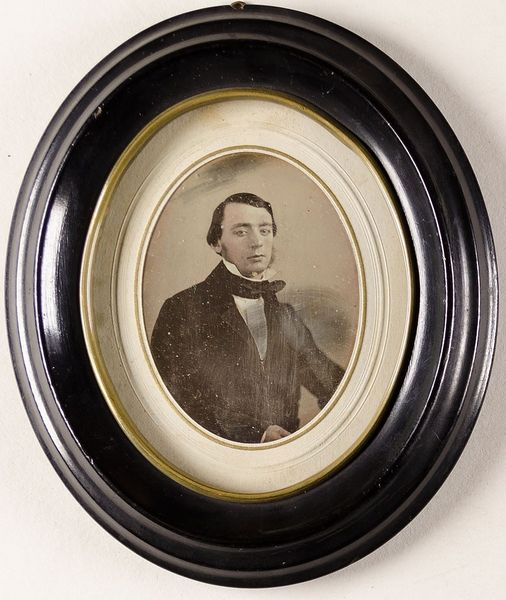
Titel: Unbekannter junger Mann
Standort: Hamburg
Institution: Museum für Kunst und Gewerbe Hamburg
Schlagwörter: mann, portrait, foto, fotografie, photographie, photo, gerahmt, lichtbild, daguerreotypie, bildwerke, angewandte und bildende kunst, hessische systematik, porträt, porträtfotografie, porträtphotographie, hüftbild